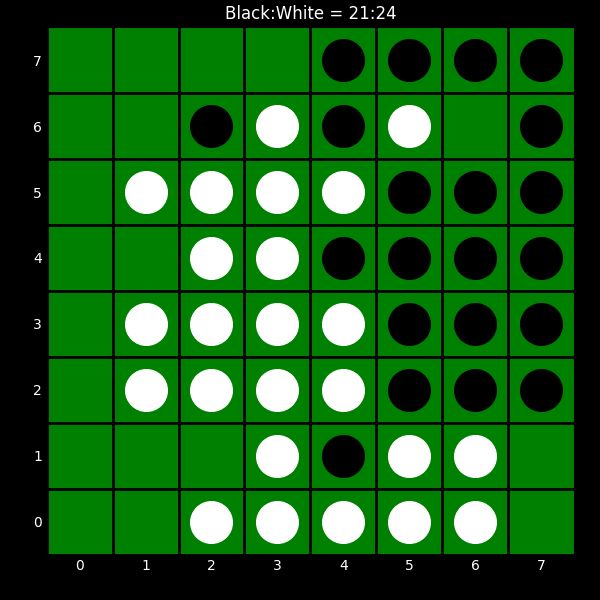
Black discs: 21
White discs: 24